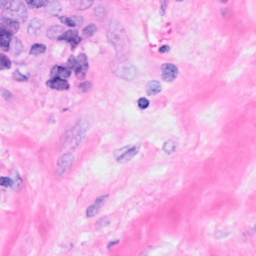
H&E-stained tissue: Breast